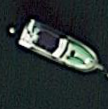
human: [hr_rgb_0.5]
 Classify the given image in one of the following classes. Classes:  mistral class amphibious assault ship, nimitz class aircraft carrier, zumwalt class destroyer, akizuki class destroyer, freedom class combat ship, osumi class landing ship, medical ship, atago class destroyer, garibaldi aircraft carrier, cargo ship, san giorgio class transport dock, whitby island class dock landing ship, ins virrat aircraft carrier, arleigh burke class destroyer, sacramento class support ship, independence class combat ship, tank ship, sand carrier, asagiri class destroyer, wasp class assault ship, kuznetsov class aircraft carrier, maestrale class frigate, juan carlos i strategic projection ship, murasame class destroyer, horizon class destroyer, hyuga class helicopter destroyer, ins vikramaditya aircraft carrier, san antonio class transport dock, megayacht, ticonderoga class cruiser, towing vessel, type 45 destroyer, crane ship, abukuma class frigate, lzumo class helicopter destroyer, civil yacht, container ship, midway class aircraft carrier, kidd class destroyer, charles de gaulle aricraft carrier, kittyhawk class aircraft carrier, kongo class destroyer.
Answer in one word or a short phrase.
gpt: Civil yacht